Field crop: tomato
Growth stage: 1
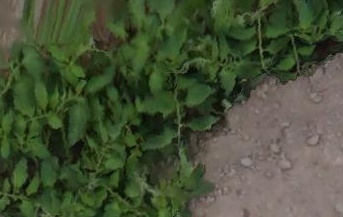
Species: tomato